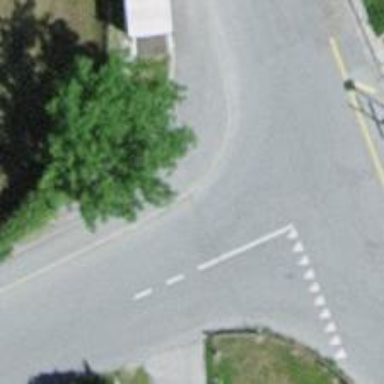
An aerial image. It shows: Bus stop with platform for public transport.